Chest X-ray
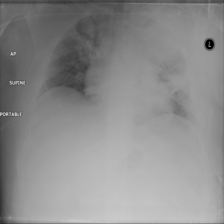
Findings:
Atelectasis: positive
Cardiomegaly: negative
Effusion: positive
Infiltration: negative
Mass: positive
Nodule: positive
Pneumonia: negative
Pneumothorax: negative
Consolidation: negative
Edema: negative
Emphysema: negative
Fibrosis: negative
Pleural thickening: negative
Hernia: negative